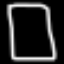
Label: square